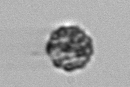
Label: coccolithophorid